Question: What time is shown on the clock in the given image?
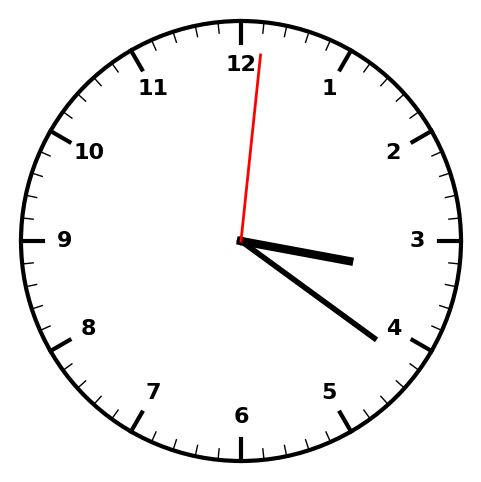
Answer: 03:21:01